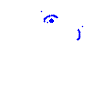
Particle: kaon